Question: I have this fieldset in an HTML form:
'''
<fieldset id="itemListSelect">
<p id="itemList"><label class="field">Item:</label> @Html.DropDownList("transaction_itemList", Model.ItemList, "")</p>
<p id="itemQuantity"><label class="field">Quantity:</label> @Html.TextBox("transaction_itemQuantity", "", new { style = "width:75px;" })</p>
<p id="removeItemFromTransaction">Remove this item</p>
</fieldset>
'''
I did this CSS:
'''
#itemList {
float: left;
}
#itemQuantity, #removeItemFromTransaction {
float: right;
}
'''
And I get the above result, while I'm looking to get the below result.

How do I edit my CSS to get me the result I want?
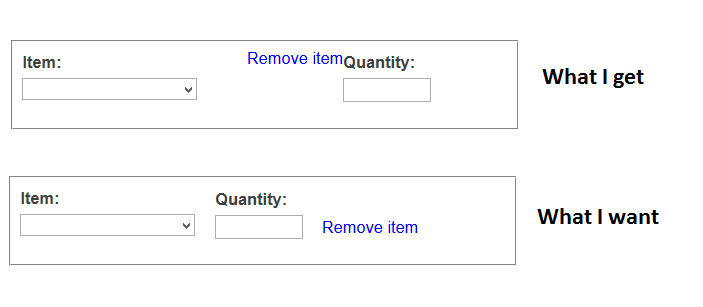
Answer: '''
#itemListSelect p{float: left; margin-right:30px;}
#itemListSelect p label{display:block;}
#removeItemFromTransaction{padding-top:20px;}
'''
here is jsFlddle <URL>